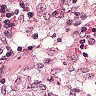
Metastatic tissue present: no